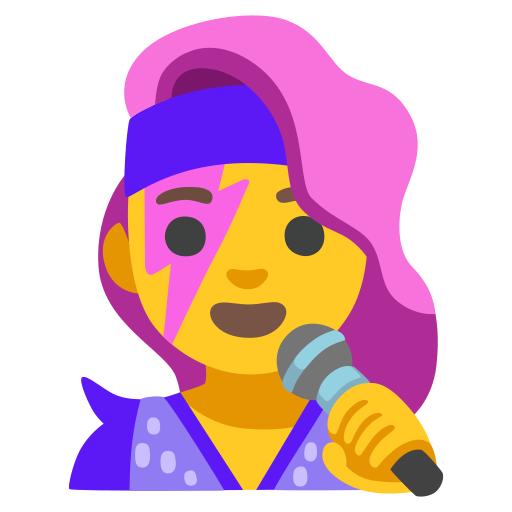
Emoji: 👩‍🎤